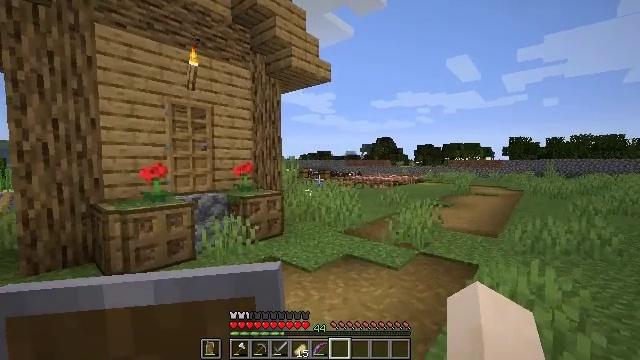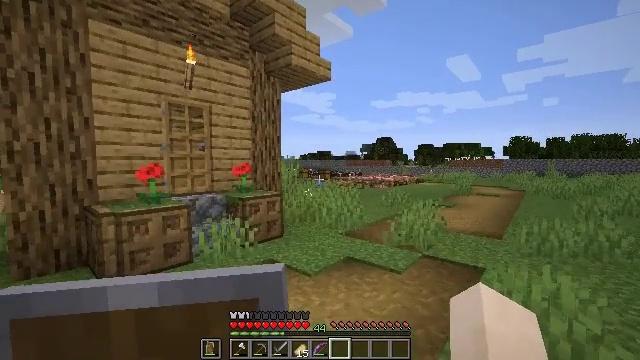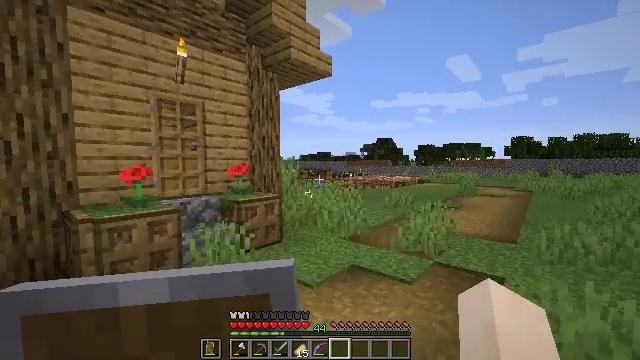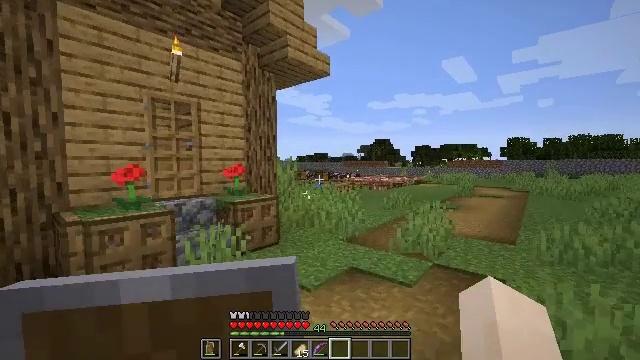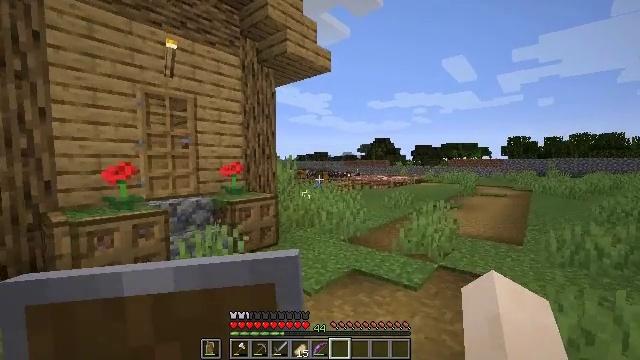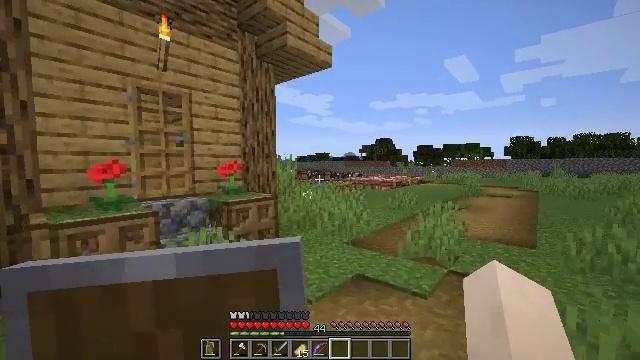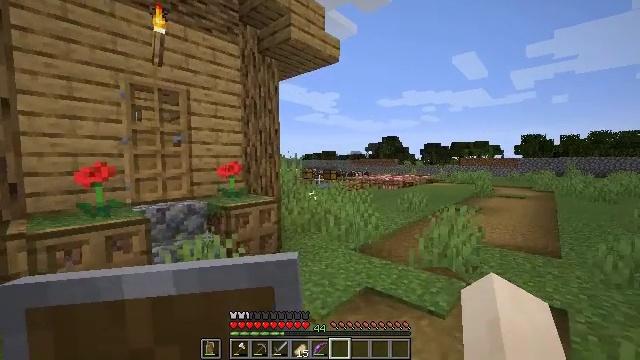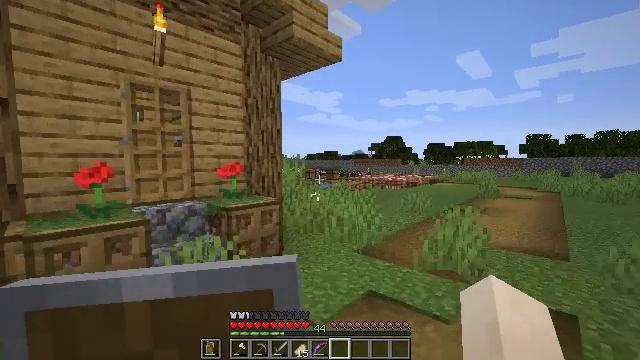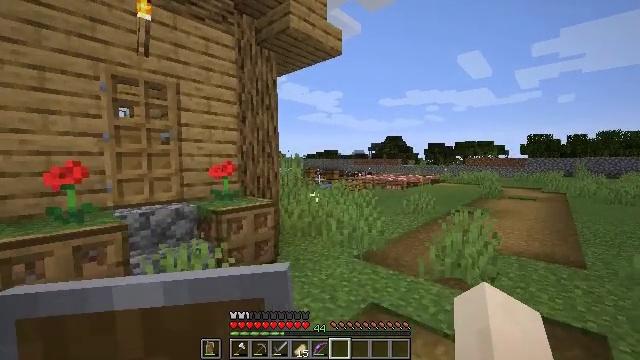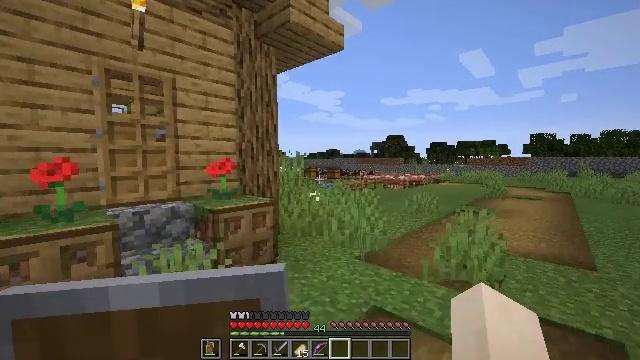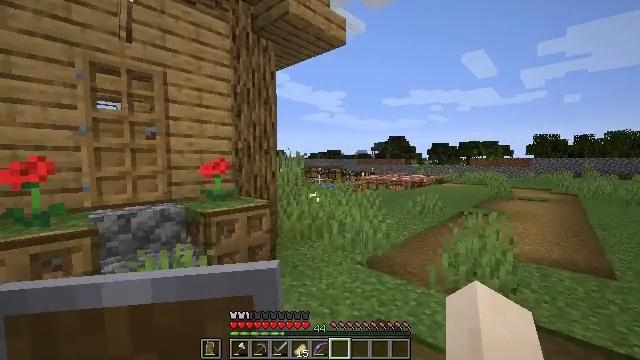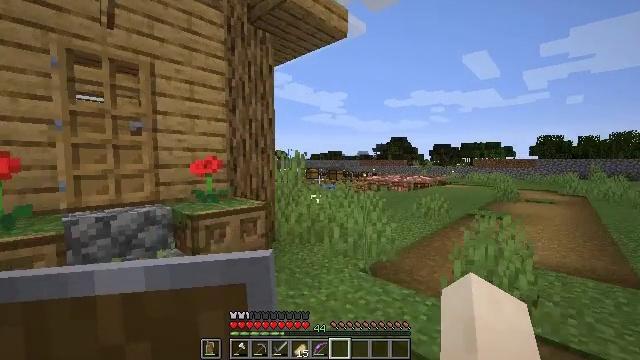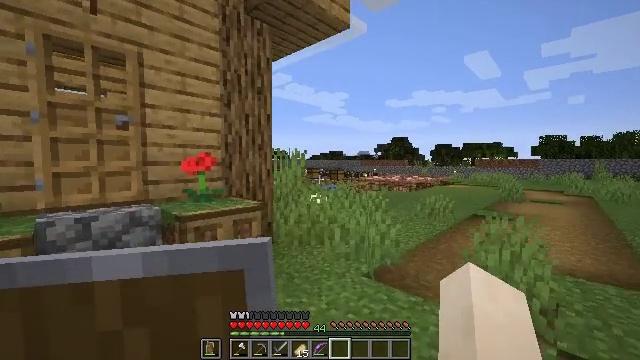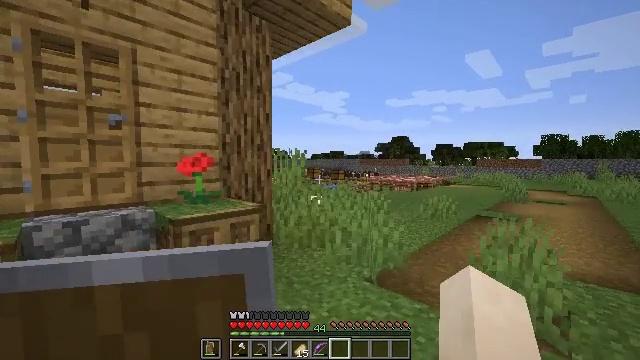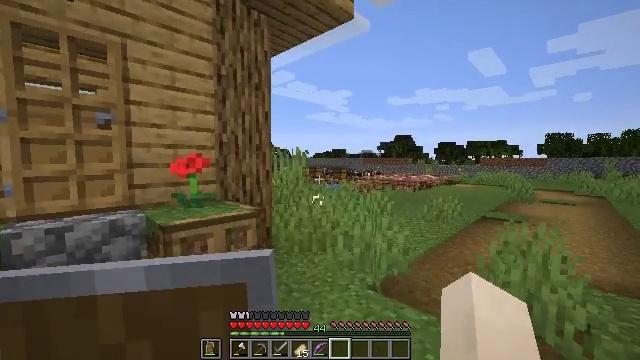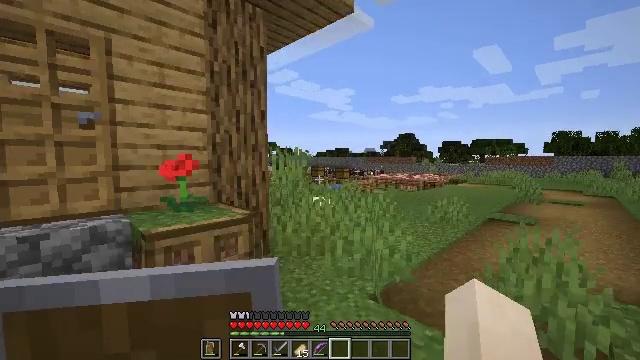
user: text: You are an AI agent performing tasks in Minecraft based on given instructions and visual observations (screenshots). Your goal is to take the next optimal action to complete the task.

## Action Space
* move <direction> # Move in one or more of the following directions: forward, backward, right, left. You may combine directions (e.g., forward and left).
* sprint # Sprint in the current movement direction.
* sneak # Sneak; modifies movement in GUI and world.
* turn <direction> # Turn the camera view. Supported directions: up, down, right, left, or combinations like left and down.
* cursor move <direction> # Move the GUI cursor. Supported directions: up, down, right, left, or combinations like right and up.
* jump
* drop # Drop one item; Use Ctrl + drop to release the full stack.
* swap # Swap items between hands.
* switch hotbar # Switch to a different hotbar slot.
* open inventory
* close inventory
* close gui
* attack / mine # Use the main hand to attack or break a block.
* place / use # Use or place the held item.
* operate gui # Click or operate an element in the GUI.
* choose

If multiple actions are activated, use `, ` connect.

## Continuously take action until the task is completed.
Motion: motion action
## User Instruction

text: Break the mob spawner.
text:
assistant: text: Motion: move forward
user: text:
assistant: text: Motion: move forward
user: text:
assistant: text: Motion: move forward
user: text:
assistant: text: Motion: move forward
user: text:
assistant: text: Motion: move forward
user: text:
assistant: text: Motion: move forward, turn left
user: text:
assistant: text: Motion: move forward
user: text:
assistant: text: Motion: move forward
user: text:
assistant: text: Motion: move forward
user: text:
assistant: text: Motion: move forward
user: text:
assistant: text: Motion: move forward
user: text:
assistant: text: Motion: move forward
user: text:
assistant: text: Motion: move forward
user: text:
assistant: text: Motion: move forward and move right
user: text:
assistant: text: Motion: move forward and move right
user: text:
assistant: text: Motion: move forward and move right, turn left
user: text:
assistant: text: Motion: move forward and move right, turn left
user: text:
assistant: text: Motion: move forward and move right, turn left
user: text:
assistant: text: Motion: move forward and move right
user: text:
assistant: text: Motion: move forward and move right
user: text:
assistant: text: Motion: move forward and move right
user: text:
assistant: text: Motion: move forward and move right
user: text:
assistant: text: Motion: move forward and move right
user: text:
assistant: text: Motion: move forward and move right, turn left
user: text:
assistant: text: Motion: move forward and move right, turn left
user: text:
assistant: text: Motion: move forward and move right
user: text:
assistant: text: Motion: move forward and move right
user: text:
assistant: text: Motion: move forward and move right
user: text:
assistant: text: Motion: move forward and move right
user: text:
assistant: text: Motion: move forward